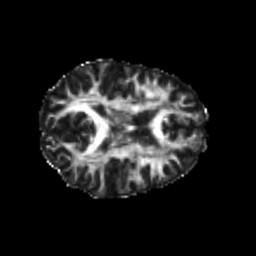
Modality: FA
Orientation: axial
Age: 21
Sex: female
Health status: healthy
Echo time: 0.074 s